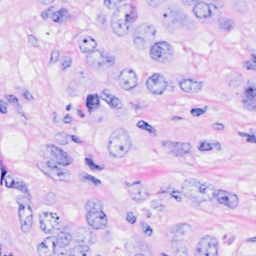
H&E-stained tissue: Breast